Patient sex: F
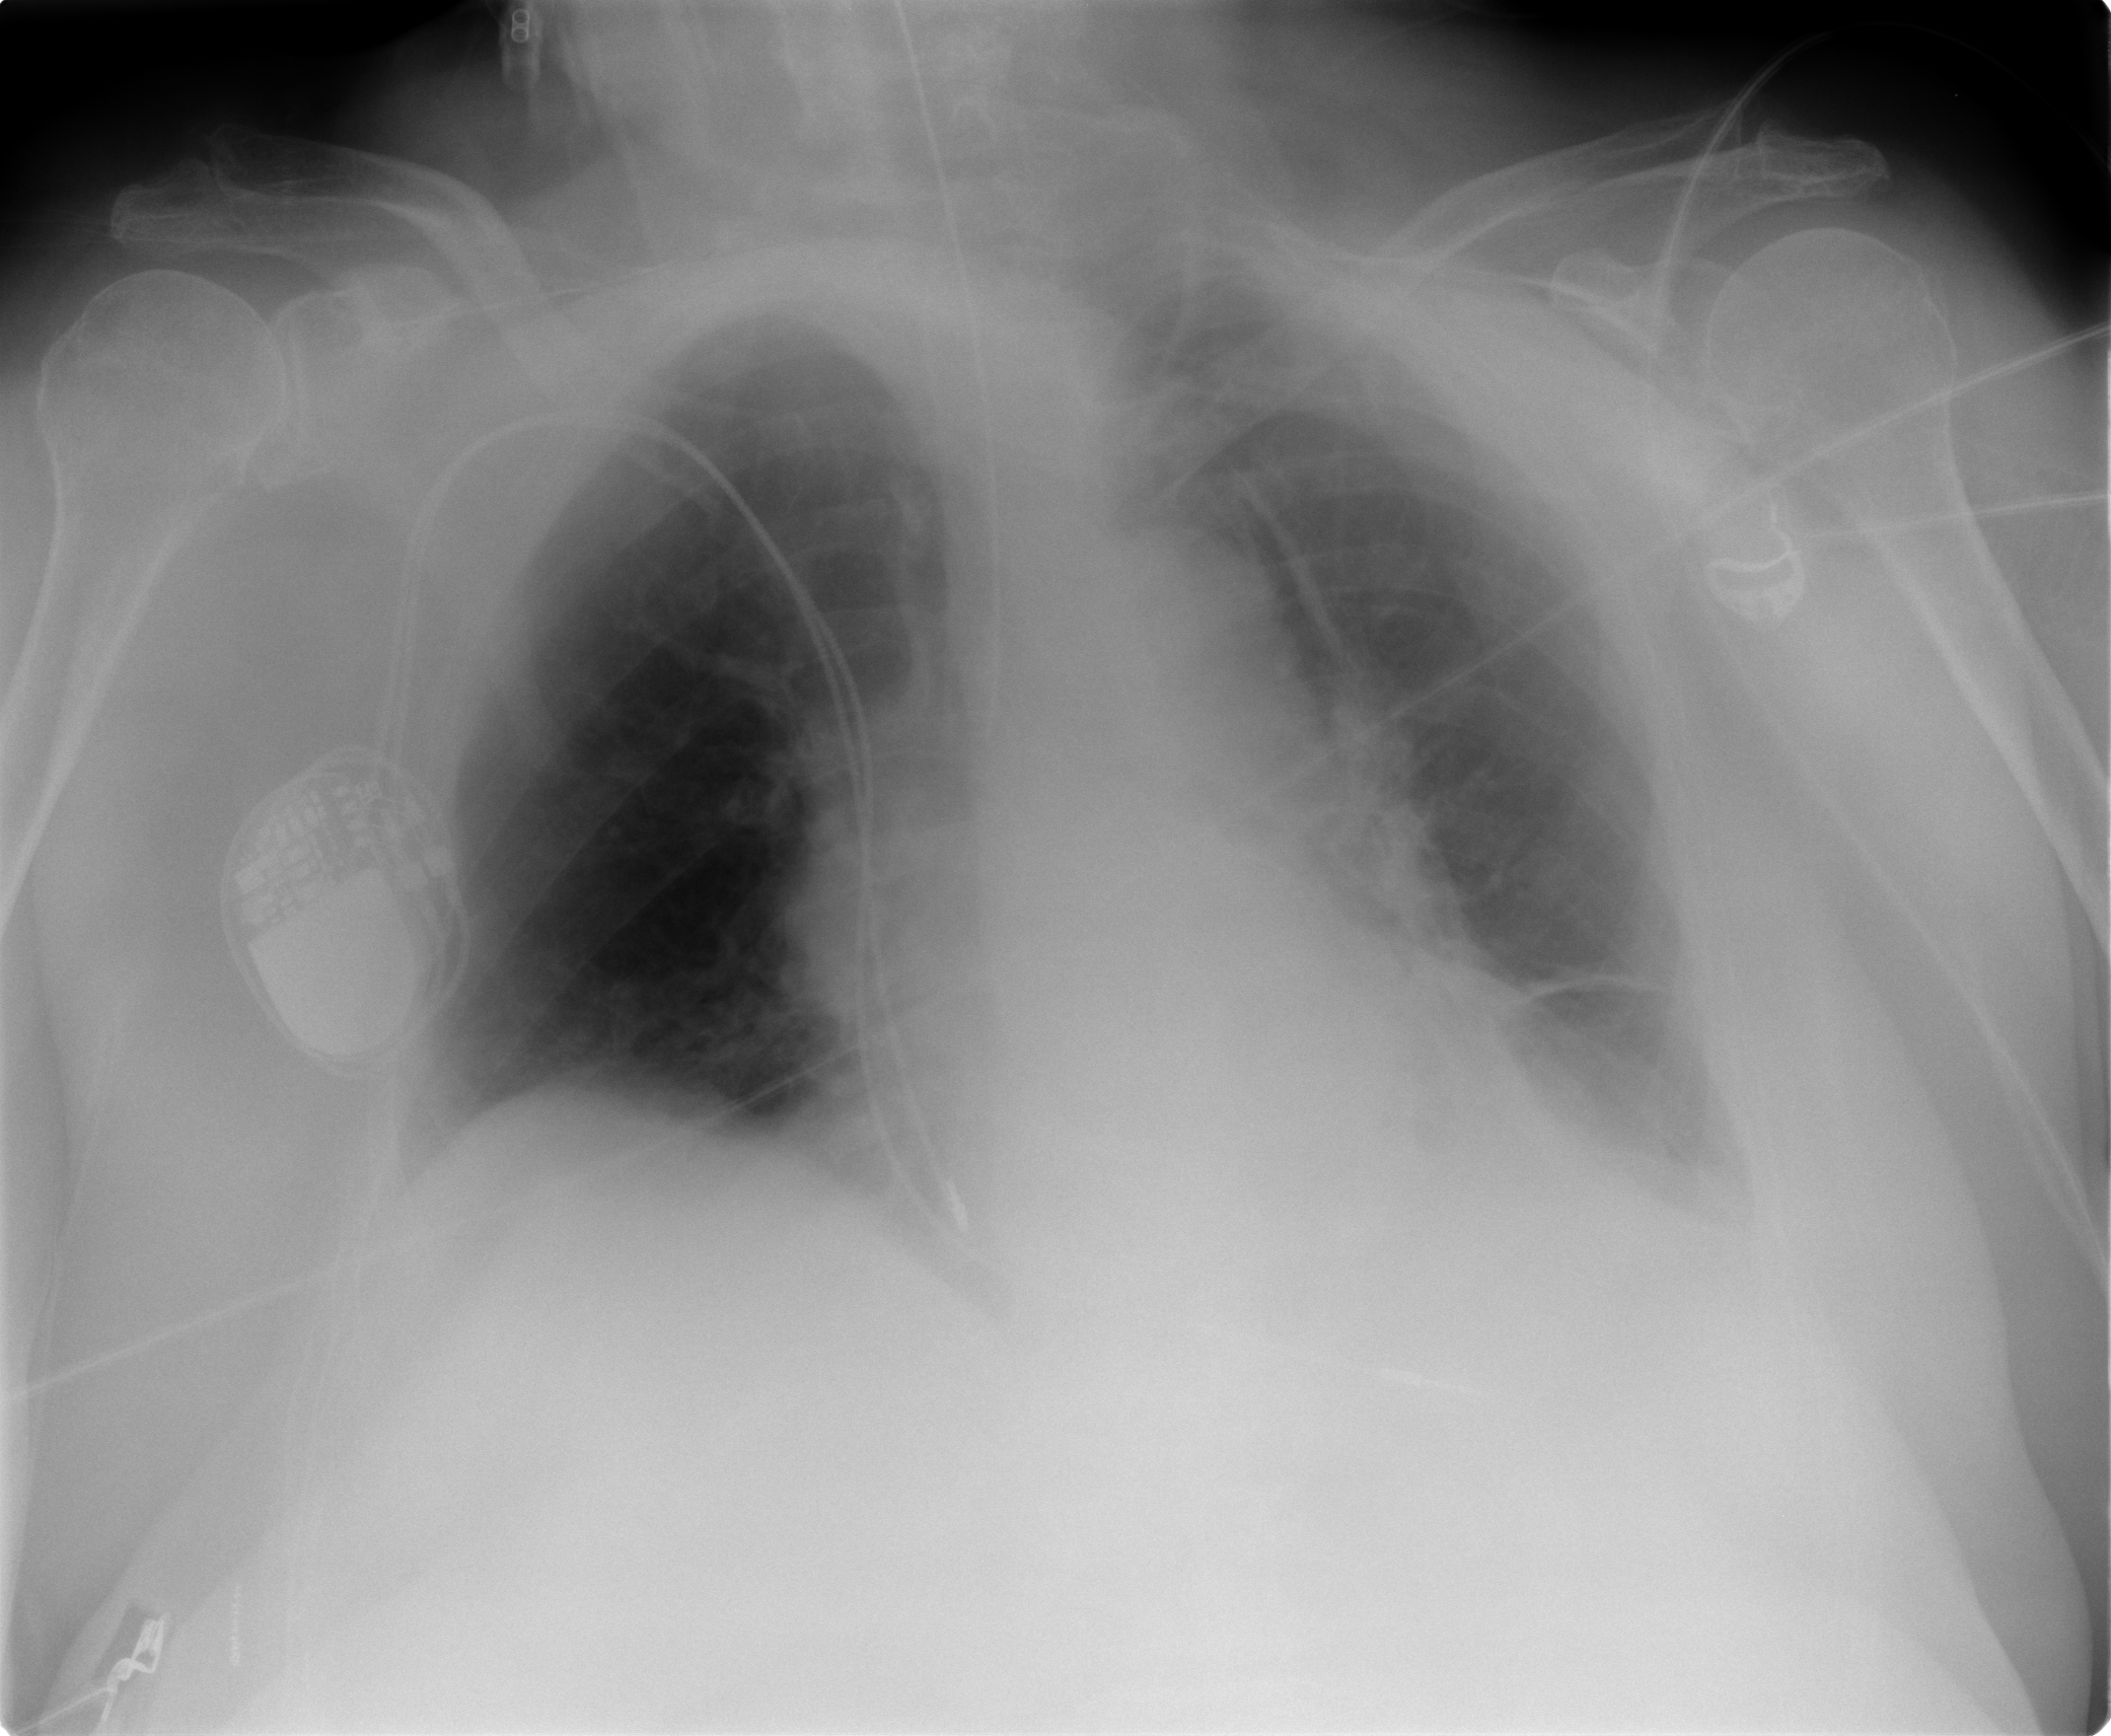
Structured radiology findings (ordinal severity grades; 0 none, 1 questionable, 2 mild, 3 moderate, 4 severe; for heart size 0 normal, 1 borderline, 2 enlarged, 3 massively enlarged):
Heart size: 2
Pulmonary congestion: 0
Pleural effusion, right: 0
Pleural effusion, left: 2
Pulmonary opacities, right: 1
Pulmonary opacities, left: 1
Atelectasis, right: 0
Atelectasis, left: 2